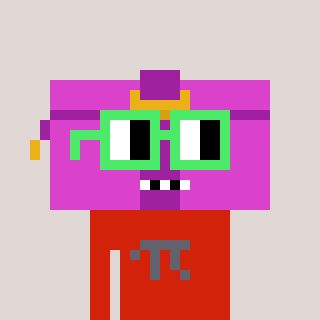
a pixel art character with square light green glasses, a clutch-shaped head and a red-colored body on a warm background